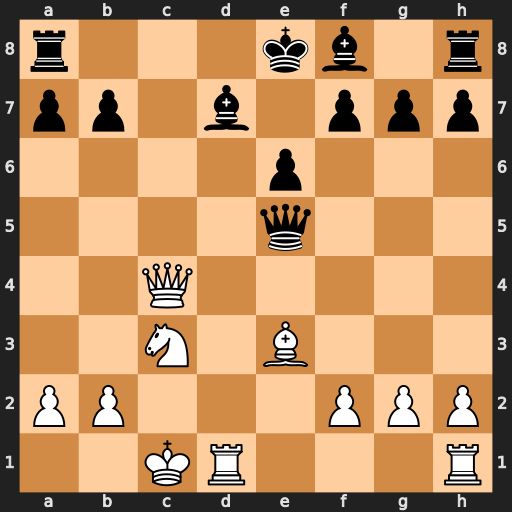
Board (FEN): r3kb1r/pp1b1ppp/4p3/4q3/2Q5/2N1B3/PP3PPP/2KR3R
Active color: w
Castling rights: kq
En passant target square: -
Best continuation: Rxd7 Kxd7 Rd1+